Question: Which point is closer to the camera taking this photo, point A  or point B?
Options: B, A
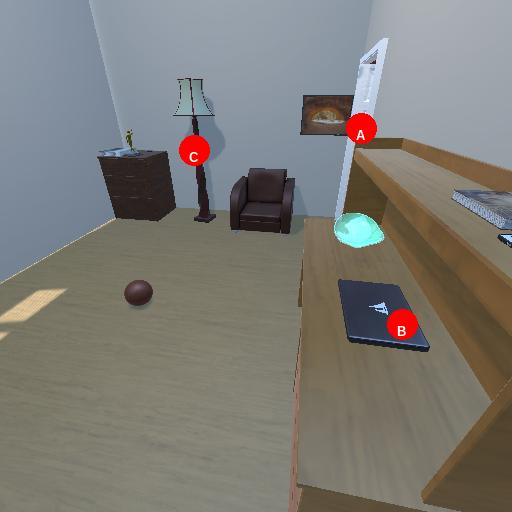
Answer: B